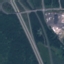
Label: Highway